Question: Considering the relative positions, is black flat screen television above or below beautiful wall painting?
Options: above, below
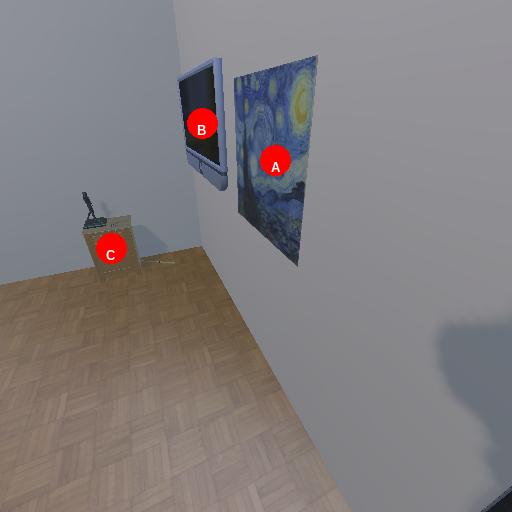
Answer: above